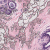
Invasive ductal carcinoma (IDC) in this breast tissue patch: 0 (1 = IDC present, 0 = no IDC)